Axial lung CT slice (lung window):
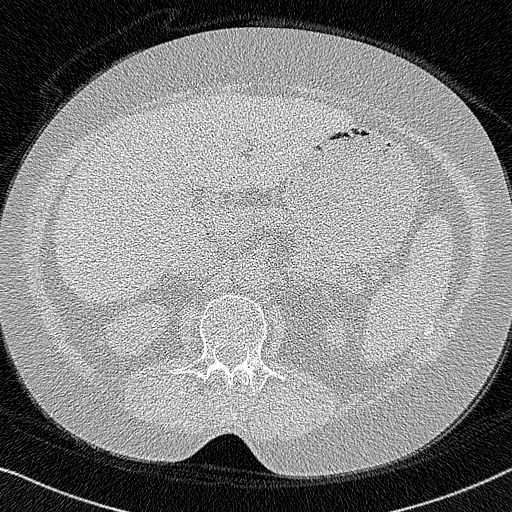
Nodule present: no